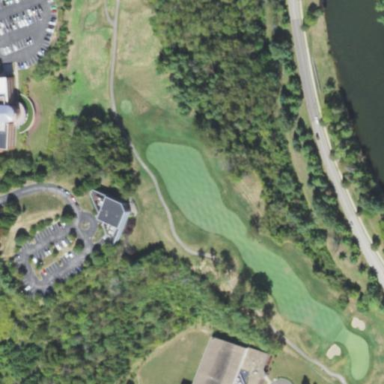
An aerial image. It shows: Rough grassy area used for golf.